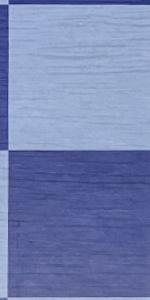
Label: Empty